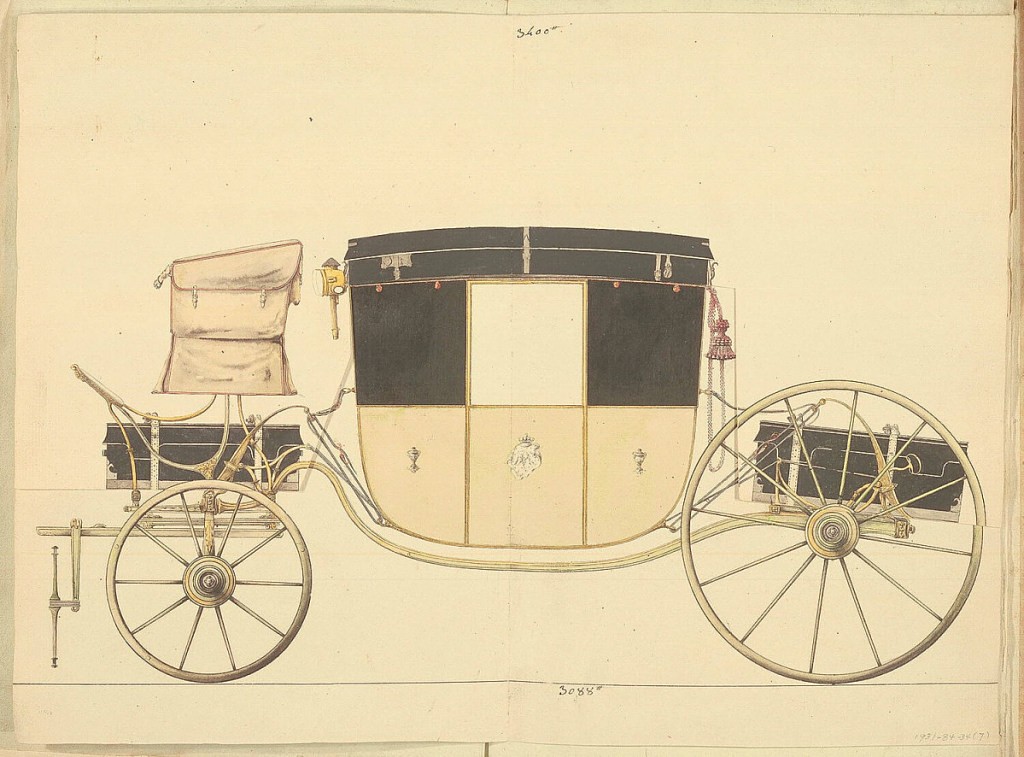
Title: Design for a Carriage
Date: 1782–85
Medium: Pen and brown-black ink; brush and watercolor on cream laid paper bound in vellum
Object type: Drawing
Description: Inscribed account book, including eleven pen and ink and watercolor folding drawings of the Cardinal de Rohan's carriages.